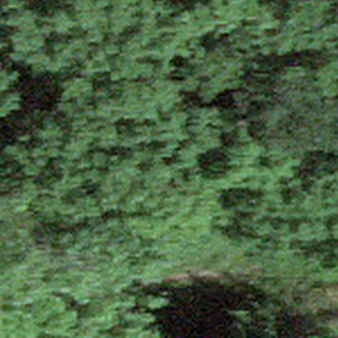
Label: other